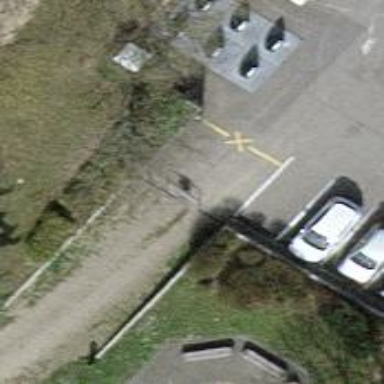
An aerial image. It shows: Bollard barrier.